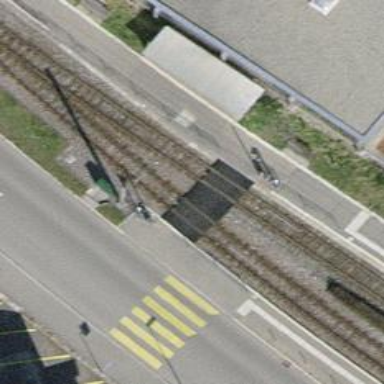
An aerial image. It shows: Crossing for the railway.